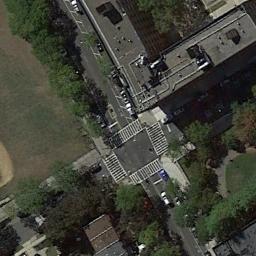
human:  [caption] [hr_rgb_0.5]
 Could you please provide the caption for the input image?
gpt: An intersection with normal traffic is between some buildings and a baseball diamond .

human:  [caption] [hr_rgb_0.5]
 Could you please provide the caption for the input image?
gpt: There is a red house near the crossroads .

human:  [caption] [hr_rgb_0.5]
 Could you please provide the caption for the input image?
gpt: There are several moving vehicles on the road at the intersection, With many buildings and some trees and large lawns around the intersection .

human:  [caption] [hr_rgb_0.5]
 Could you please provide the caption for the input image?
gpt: There are many buildings beside the intersection .

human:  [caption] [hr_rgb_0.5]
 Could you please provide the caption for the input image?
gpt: There are some green trees around the intersection .